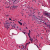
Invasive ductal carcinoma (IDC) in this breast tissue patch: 0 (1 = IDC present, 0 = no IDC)